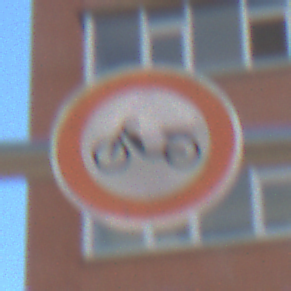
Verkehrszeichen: VerbotMofas
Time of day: MorningAfternoon
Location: Outdoor (Suburban)
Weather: PartlyCloudy
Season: NotSpecified
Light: Natural